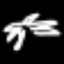
Label: palm tree